Question: I'm bringing this into discussion here, since I had started this conversation over Github<URL>, Basically I'm having problems with the integration of Protractor and Cucumber, I had even tried to downgrade to a older versions for both but the same thing happens, here's an explanation of what I did so far:
I had uninstalled everything and started from scratch. I started by installing Protractor, Cucumber and Webdriver globally and I can see this error, same as before, when I run the protractor command.
'''
$ protractor conf.js
Starting selenium standalone server...
[launcher] Running 1 instances of WebDriver
Selenium standalone server started at http://192.168.0.104:64737/wd/hub
[launcher] Error: TypeError: undefined is not a function
at /usr/local/lib/node_modules/protractor/lib/frameworks/cucumber.js:150:36
at Function.promise (/usr/local/lib/node_modules/protractor/node_modules/q/q.js:650:9)
at /usr/local/lib/node_modules/protractor/lib/frameworks/cucumber.js:147:14
at _fulfilled (/usr/local/lib/node_modules/protractor/node_modules/q/q.js:797:54)
at self.promiseDispatch.done (/usr/local/lib/node_modules/protractor/node_modules/q/q.js:826:30)
at Promise.promise.promiseDispatch (/usr/local/lib/node_modules/protractor/node_modules/q/q.js:759:13)
at /usr/local/lib/node_modules/protractor/node_modules/q/q.js:525:49
at flush (/usr/local/lib/node_modules/protractor/node_modules/q/q.js:108:17)
at process._tickCallback (node.js:355:11)
[launcher] Process exited with error code 100
'''
'''

Then I've installed all locally, running 'npm install', and I got this error
'''
[launcher] Process exited with error code 1
/Users/brunosoko/Documents/Dev/Personal/test2/node_modules/protractor/node_modules/q/q.js:126
throw e;
^
Error: No selenium server jar found at the specified location (/Users/brunosoko/Documents/Dev/Personal/test2/node_modules/protractor/selenium/selenium-server-standalone-2.47.1.jar). Check that the version number is up to date.
at LocalDriverProvider.addDefaultBinaryLocs_ (/Users/brunosoko/Documents/Dev/Personal/test2/node_modules/protractor/lib/driverProviders/local.js:37:11)
at LocalDriverProvider.setupEnv (/Users/brunosoko/Documents/Dev/Personal/test2/node_modules/protractor/lib/driverProviders/local.js:71:8)
at Runner.run (/Users/brunosoko/Documents/Dev/Personal/olapic-test2/node_modules/protractor/lib/runner.js:261:31)
at TaskRunner.run (/Users/brunosoko/Documents/Dev/Personal/test2/node_modules/protractor/lib/taskRunner.js:123:19)
at createNextTaskRunner (/Users/brunosoko/Documents/Dev/Personal/test2/node_modules/protractor/lib/launcher.js:223:20)
at /Users/brunosoko/Documents/Dev/Personal/test2/node_modules/protractor/lib/launcher.js:246:7
at _fulfilled (/Users/brunosoko/Documents/Dev/Personal/test2/node_modules/protractor/node_modules/q/q.js:797:54)
at self.promiseDispatch.done (/Users/brunosoko/Documents/Dev/Personal/test2/node_modules/protractor/node_modules/q/q.js:826:30)
at Promise.promise.promiseDispatch (/Users/brunosoko/Documents/Dev/Personal/test2/node_modules/protractor/node_modules/q/q.js:759:13)
at /Users/brunosoko/Documents/Dev/Personal/test2/node_modules/protractor/node_modules/q/q.js:573:44
'''
Which I resolved by installing locally webdriver './node_modules/.bin/webdriver-manager update'
Then I ran './node_modules/.bin/protractor conf.js' and I'm getting the same error as above, for 'cucumber.js:150:36'
Later, I tried to uninstall globally framework, 'npm uninstall -g protractor' and 'npm uninstall -g cucumber'
But the same error happens! I'm not sure what am I doing wrong!
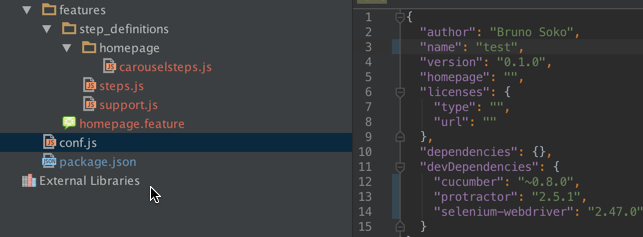
Answer: I'm not sure what is wrong with your specific situation, but I have created a bare minimum example of cucumber 0.8.1 working with the yet to be released version of protractor here - <URL>. Hope this helps.
'''
git clone https://github.com/darrinholst/protractor-cucumber-example
cd protractor-cucumber-example
npm install
npm test
'''